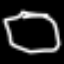
Label: octagon